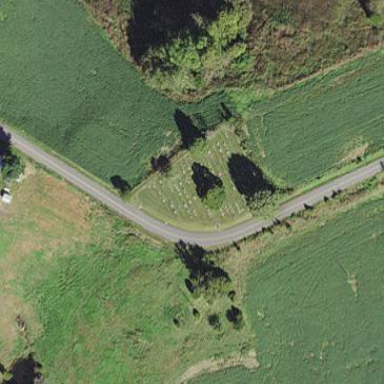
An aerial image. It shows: Cemetery.